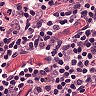
Metastatic tissue present: no